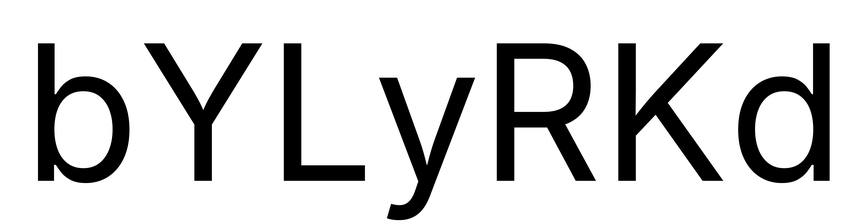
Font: Inter_Regular